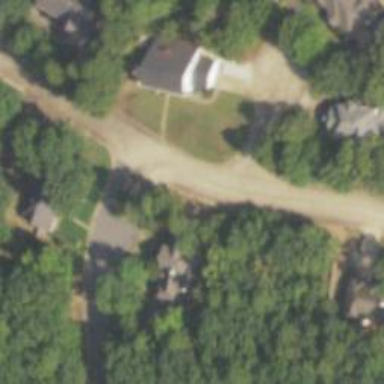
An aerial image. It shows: Residential road.